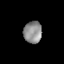
Tissue: lung
Cell type: Epithelial cells
Senescence score: 0.1896
Nuclear area (px): 392
Mean DAPI intensity: 141.895